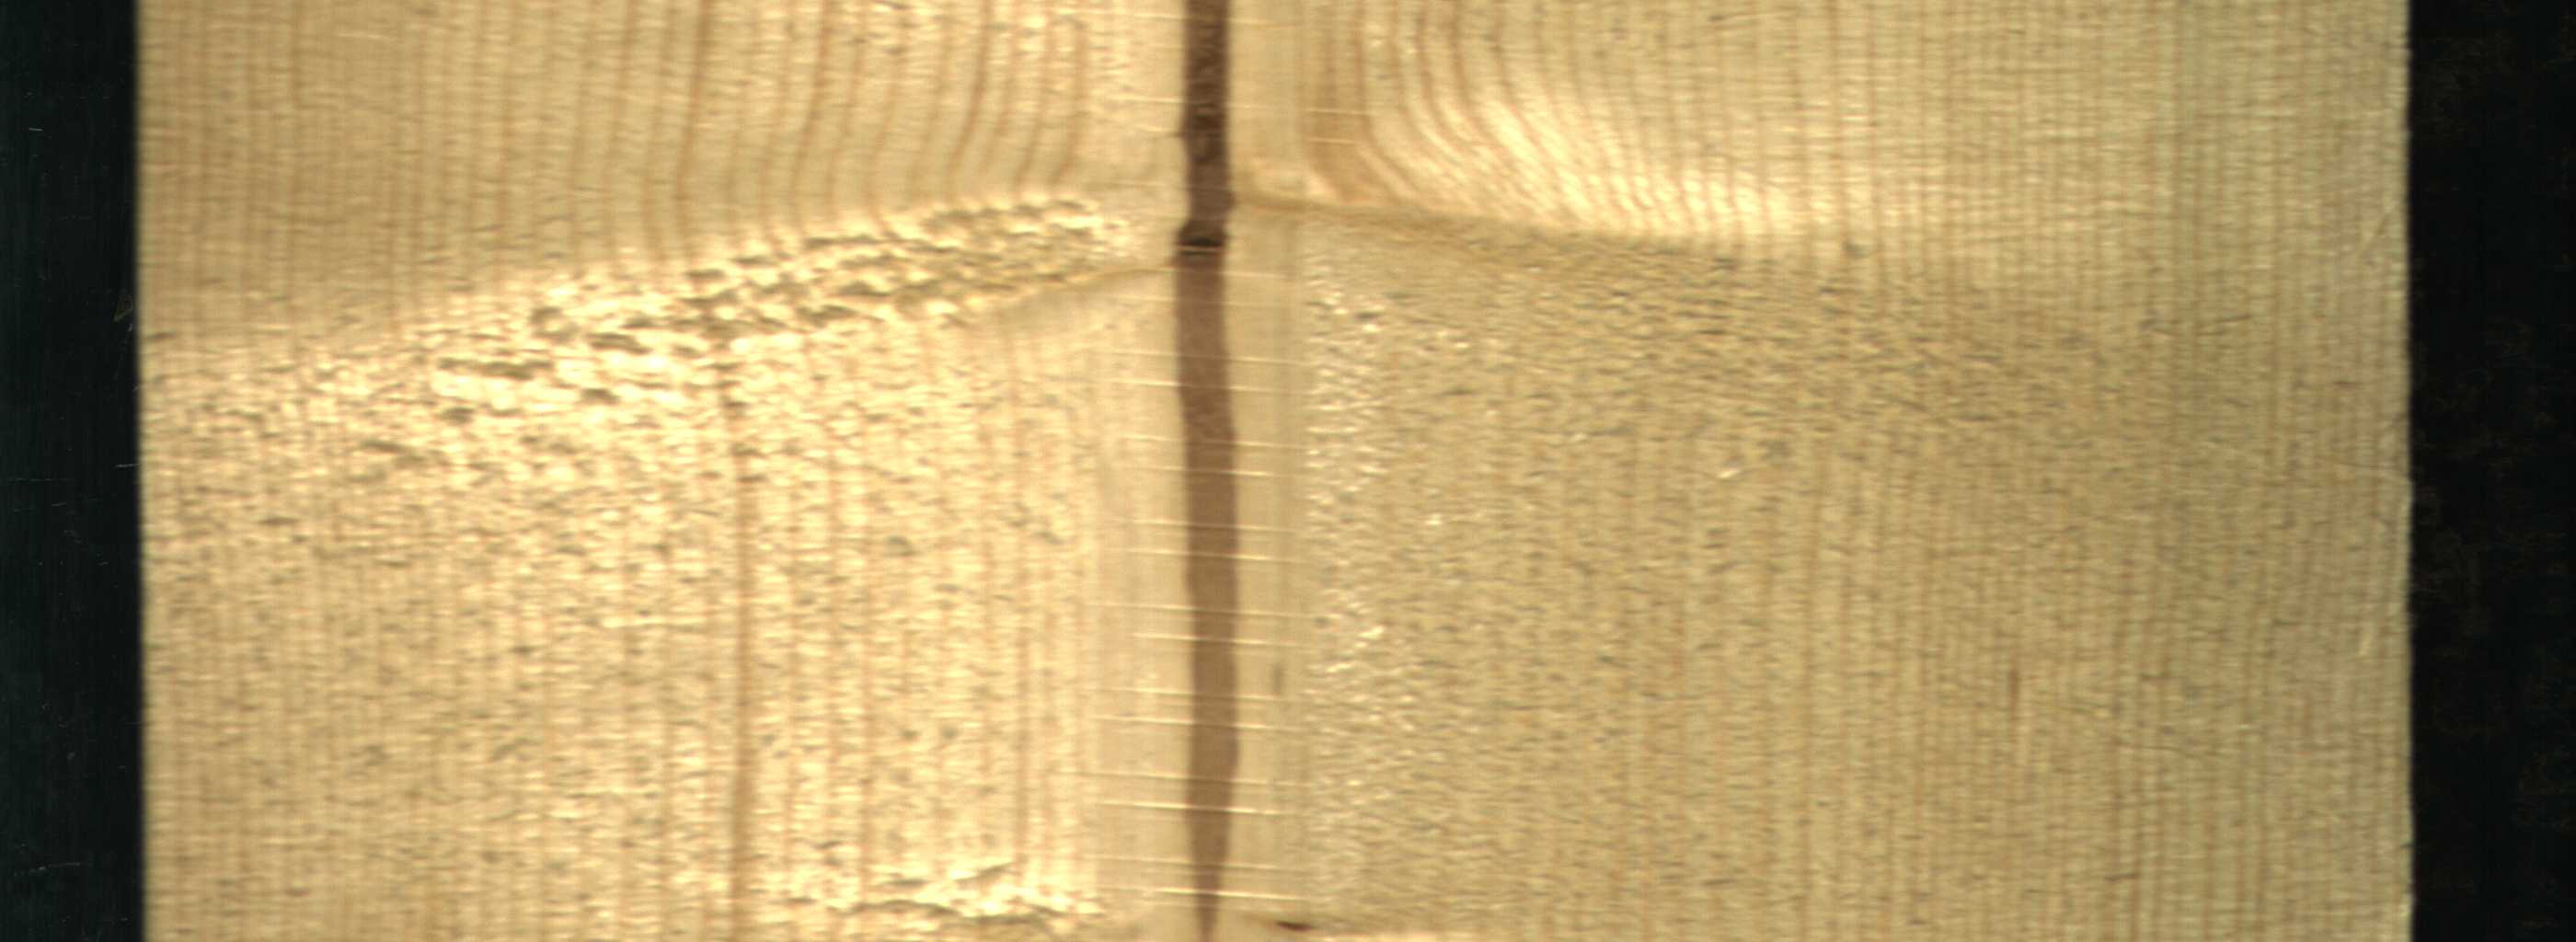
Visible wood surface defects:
Marrow